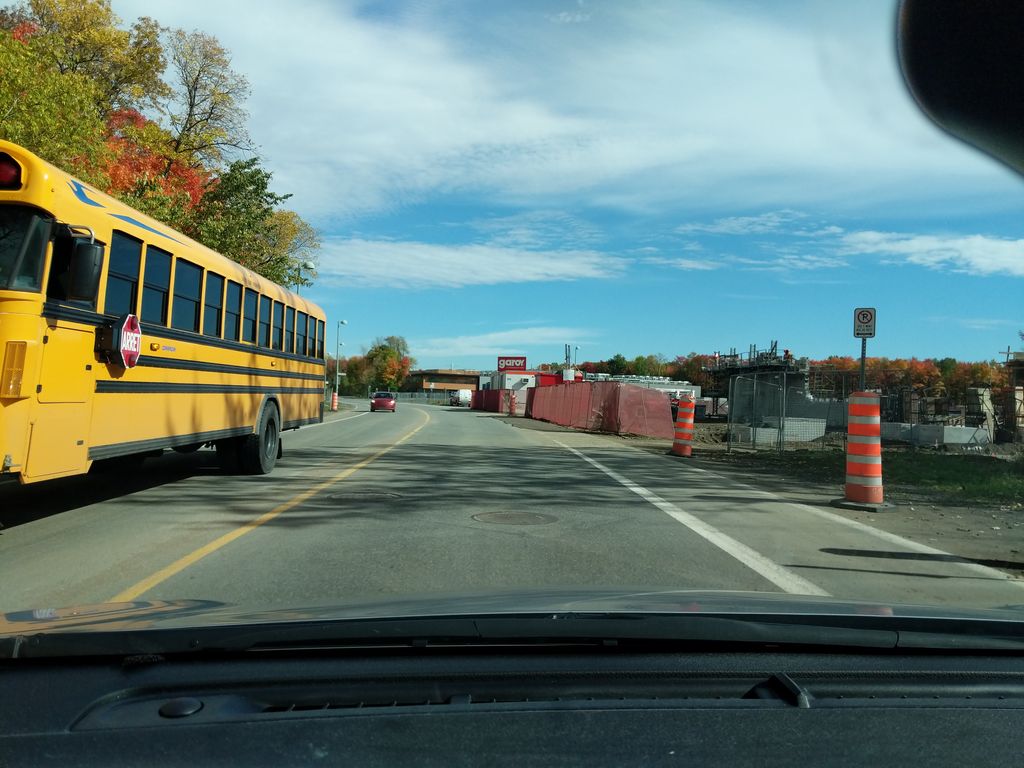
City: quebec_city